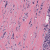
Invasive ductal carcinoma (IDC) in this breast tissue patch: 1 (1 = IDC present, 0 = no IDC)